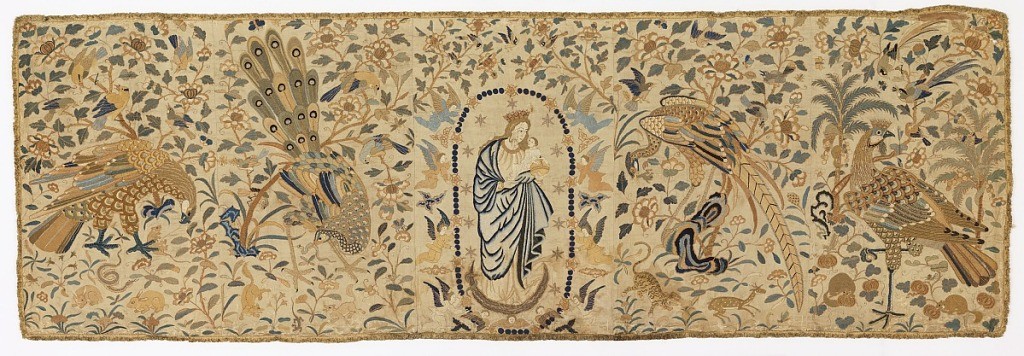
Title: Altar frontal
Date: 18th century
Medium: silk, metallic (gilt paper-wrapped onto silk core) Technique: embroidered on satin Label: silk satin embroidered with silk and metallic yarns
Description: Altar frontal composed of five panels of embroidered silk. The center panel shows the Madonna and Child, surrounded by stars, in an oval made from pearls and rosettes, and supported by angels on all sides. The remaining panels each feature a large bird, surrounded by flowering branches filled with smaller birds. Metallic fringe all the way around.